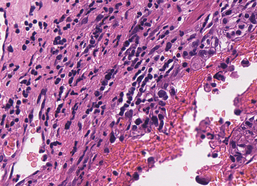
Tumor epithelial tissue: no
Tumor-associated stroma tissue: yes
Normal tissue: no